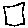
Label: square